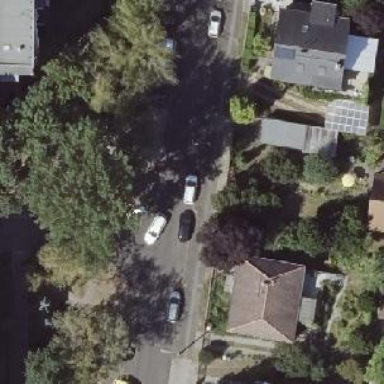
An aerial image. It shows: Residential road with asphalt surface.